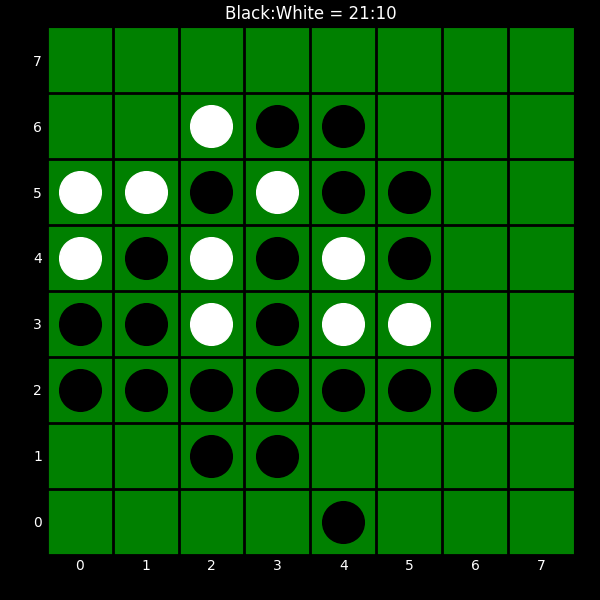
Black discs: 21
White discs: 10